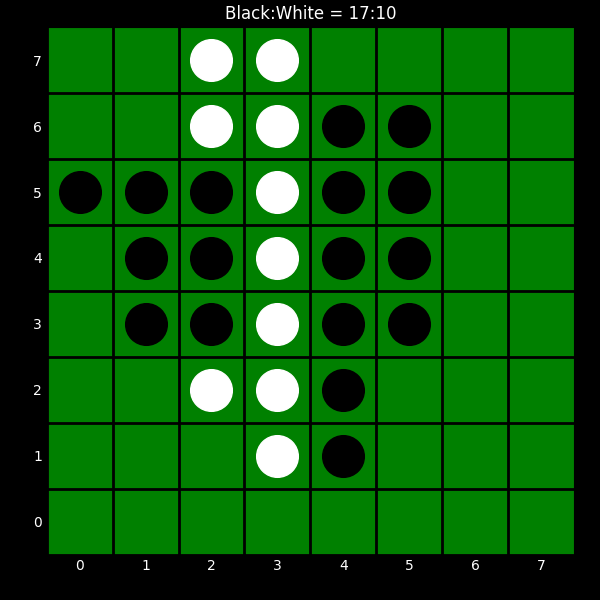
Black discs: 17
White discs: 10